Question: I have a WP8 LongListSelector with the following template:
'''
<DataTemplate x:Key="ItemTemplate">
<Grid Margin="0">
<Grid.ColumnDefinitions>
<ColumnDefinition Width="110"/>
<ColumnDefinition Width="*"/>
<ColumnDefinition Width="Auto"/>
</Grid.ColumnDefinitions>
<controls:BlockImageControl
Grid.Column="0"
Width="110"
Height="110"
Background="Transparent" />
<TextBlock x:Name="Name"
Grid.Column="1"
Text="{Binding ScreenName}"
FontSize="{StaticResource PhoneFontSizeLarge}"
FontWeight="Bold"
VerticalAlignment="Center"/>
<CheckBox x:Name="Unblock" Grid.Column="2" VerticalAlignment="Center"
Tap="BlocksList_Tap"
IsChecked="false"
/>
</Grid>
</DataTemplate>
'''
As you can see there is a checkbox at the end of each cell item, which enables the user to select multiple items. IsChecked is false by default.
The problem is that the LongListSelector seems to be caching the Checked state of my checkbox. If I check the very first, item, then scroll down partway, after about 30 or so items, I see another item checked which I did not select. The rest of the bindings work. It is as if it is ignoring the "IsChecked" property in the template. I tried binding the IsChecked attribute to a property, no luck.
Does anyone know if this is a bug, and if not, how I can correct this behavior?
Thanks!

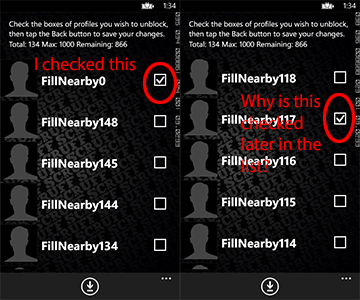
Answer: Not a bug, although it might look like a bug at first. What you see is the effect of ui virtualization, basically LongListSelector recycles data templates instead of creating new ones to improve performance. One known side effect of recycling is that if your data template contains controls that maintain their own state, CheckBox for example, that state will carry over to the new item.
To solve this issue you need to manage control state externally, i.e. in the view model. In your particular case IsChecked property of CheckBox must be bound to a property of view model. And make sure to use two way binding.